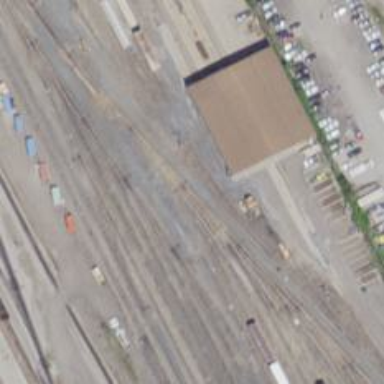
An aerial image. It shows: Railway yard used for servicing trains.